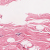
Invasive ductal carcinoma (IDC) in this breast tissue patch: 0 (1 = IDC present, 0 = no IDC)